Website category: university
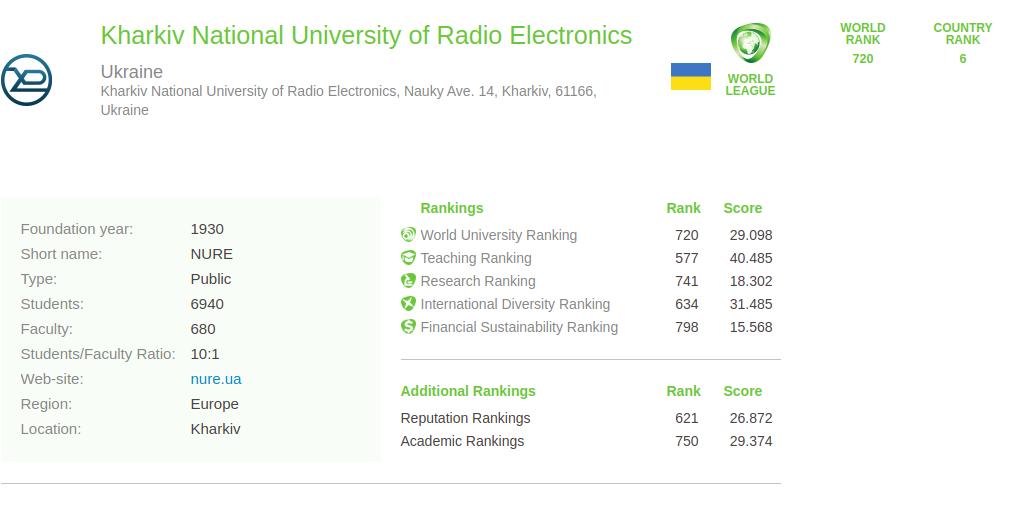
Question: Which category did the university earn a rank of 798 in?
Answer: Financial Sustainability Ranking

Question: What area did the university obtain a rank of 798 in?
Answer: Financial Sustainability Ranking

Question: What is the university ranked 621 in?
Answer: Reputation Rankings

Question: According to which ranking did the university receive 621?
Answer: Reputation Rankings

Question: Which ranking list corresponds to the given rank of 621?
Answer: Reputation Rankings

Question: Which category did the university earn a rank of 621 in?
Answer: Reputation Rankings

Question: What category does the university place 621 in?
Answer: Reputation Rankings

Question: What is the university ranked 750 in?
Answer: Academic Rankings

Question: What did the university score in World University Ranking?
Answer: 29.098

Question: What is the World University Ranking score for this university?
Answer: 29.098

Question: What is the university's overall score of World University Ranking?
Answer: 29.098

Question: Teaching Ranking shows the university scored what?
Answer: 40.485

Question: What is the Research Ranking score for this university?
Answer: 18.302

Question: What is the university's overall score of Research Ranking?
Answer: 18.302

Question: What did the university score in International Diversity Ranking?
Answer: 31.485

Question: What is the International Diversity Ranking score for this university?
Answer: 31.485

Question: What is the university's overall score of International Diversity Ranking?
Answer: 31.485

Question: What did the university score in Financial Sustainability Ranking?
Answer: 15.568

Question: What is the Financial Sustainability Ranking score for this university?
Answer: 15.568

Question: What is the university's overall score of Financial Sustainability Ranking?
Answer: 15.568

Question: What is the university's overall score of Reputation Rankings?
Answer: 26.872

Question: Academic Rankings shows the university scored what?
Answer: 29.374

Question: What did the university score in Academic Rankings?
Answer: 29.374

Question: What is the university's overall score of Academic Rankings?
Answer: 29.374

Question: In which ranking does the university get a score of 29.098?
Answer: World University Ranking

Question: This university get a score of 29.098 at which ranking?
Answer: World University Ranking

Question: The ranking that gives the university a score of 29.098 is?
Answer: World University Ranking

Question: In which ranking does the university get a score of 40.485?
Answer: Teaching Ranking

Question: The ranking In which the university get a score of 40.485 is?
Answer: Teaching Ranking

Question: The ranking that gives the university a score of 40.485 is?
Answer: Teaching Ranking

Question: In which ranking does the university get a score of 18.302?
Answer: Research Ranking

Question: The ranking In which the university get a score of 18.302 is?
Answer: Research Ranking

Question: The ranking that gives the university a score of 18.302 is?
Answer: Research Ranking

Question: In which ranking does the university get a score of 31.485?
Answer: International Diversity Ranking

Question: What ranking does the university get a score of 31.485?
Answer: International Diversity Ranking

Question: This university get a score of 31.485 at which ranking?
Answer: International Diversity Ranking

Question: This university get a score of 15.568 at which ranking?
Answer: Financial Sustainability Ranking

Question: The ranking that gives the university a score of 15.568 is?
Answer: Financial Sustainability Ranking

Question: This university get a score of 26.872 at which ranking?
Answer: Reputation Rankings

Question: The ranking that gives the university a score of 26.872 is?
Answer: Reputation Rankings

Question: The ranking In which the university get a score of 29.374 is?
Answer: Academic Rankings